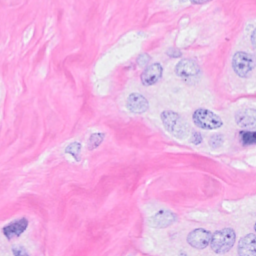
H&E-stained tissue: Breast